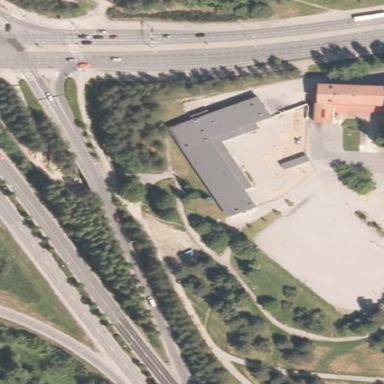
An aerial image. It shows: School building.